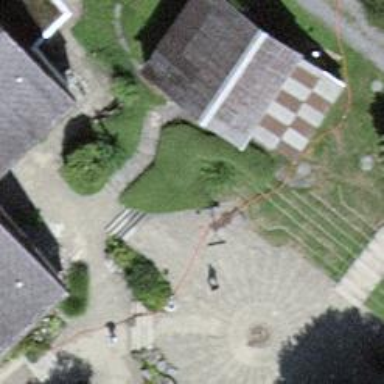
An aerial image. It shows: Barn.